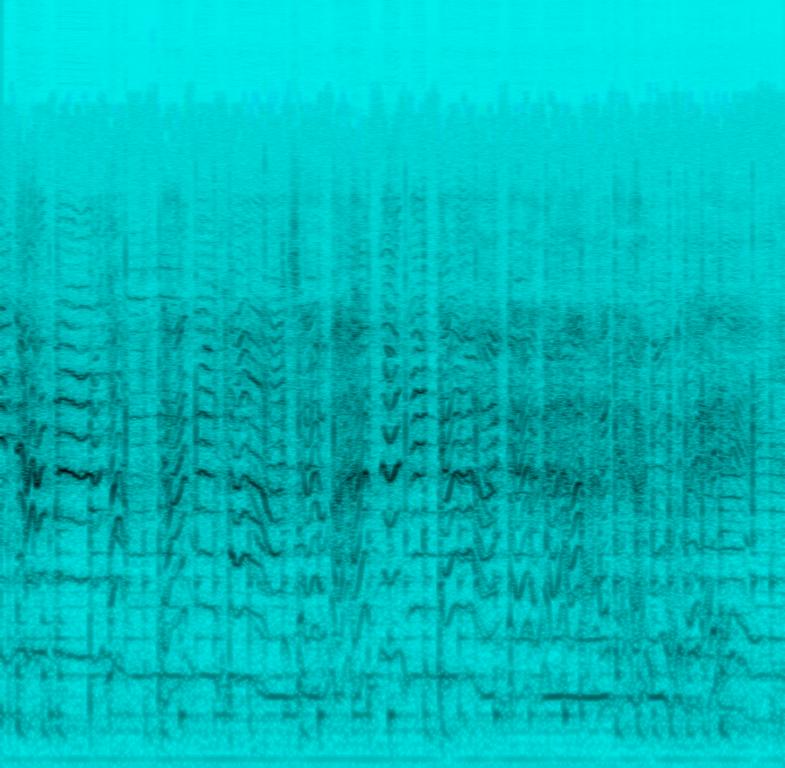
This audio contains someone playing tablas along to a string instrument playing a melody with a bow. A female voice is singing the same melody. This song may be playing live singing along to train singing.